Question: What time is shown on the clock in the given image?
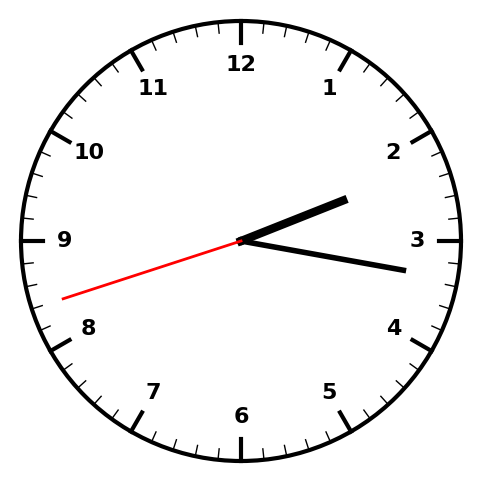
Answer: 02:16:42